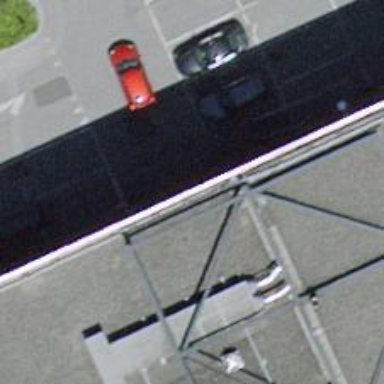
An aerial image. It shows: Parking entrance.